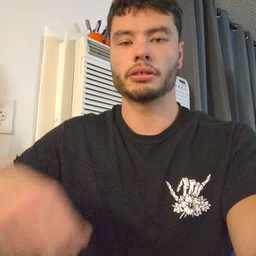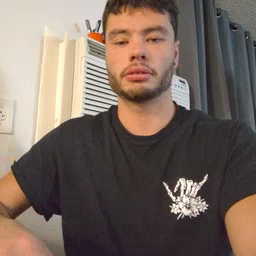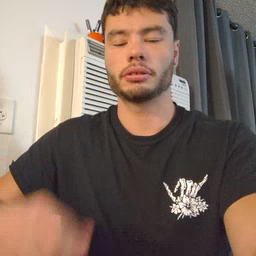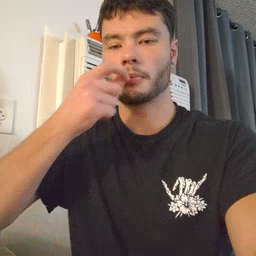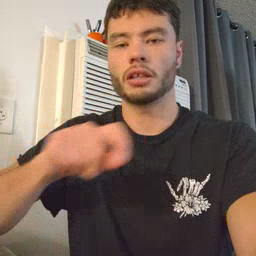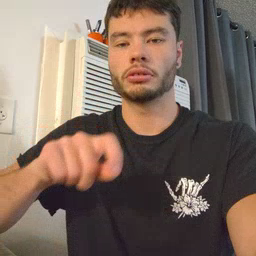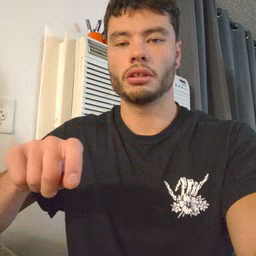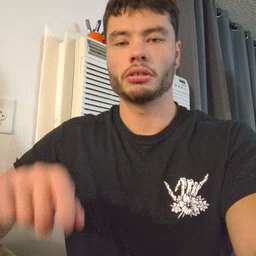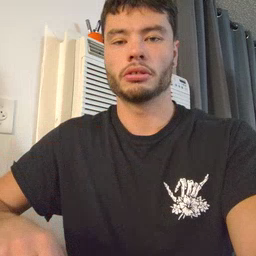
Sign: pencil